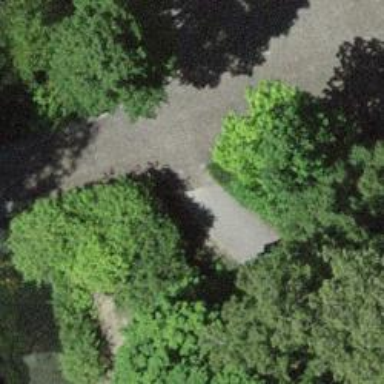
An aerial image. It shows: Cobblestone driveway.